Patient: sex M, age 61
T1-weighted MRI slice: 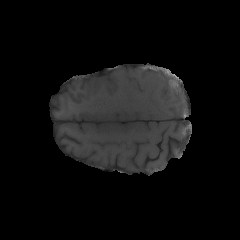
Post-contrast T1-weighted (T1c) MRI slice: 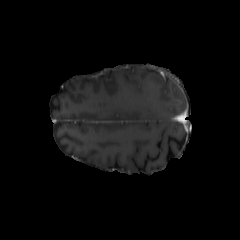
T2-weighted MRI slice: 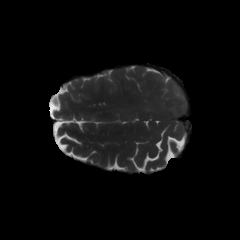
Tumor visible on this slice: no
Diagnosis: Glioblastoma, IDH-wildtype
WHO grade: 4